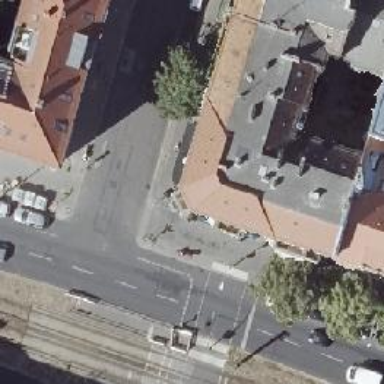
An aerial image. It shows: Bar.